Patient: sex M, age 52
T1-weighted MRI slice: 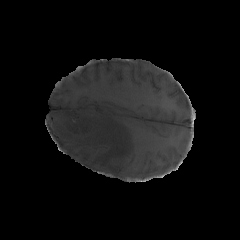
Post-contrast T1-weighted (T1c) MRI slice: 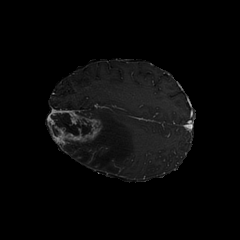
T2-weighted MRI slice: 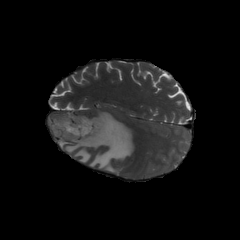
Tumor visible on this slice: yes
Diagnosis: Glioblastoma, IDH-wildtype
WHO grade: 4